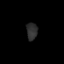
Tissue: prostate
Cell type: Epithelial cells
Senescence score: 0.3172
Nuclear area (px): 186
Mean DAPI intensity: 45.543